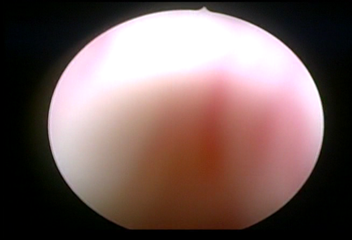
Modality: WLC
Class: Normal mucosa
Bladder cancer association: No